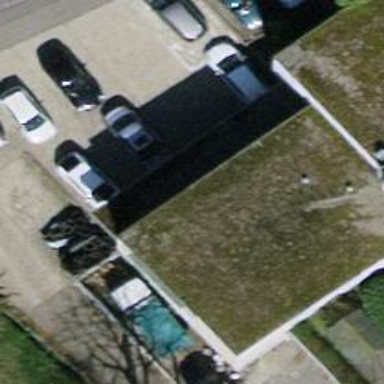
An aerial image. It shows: Car repair shop.